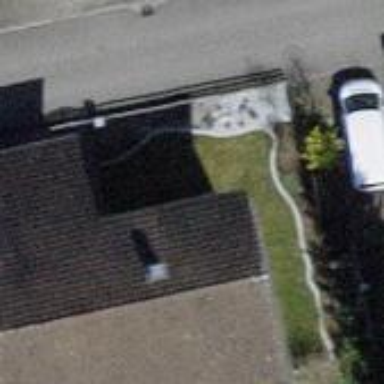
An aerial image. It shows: Building with tiled roof.